Question: Is there anyway you can 'hide' all the DisplayObjects around the crosshairs on a movie clip?
For example:

If I dragged a that movie clip onto the stage, how could I have only B show? and have A hidden?
EDIT: Basically, the image shows two rectangles in a MC named "First". If I were to drag this movie clip onto the scene, I only want rectangle B to be shown. When the mouse is hovered over B, an event listener is triggered which slides rectangle A down to 'overlay' B. I don't want A to be shown otherwise.
Thanks.
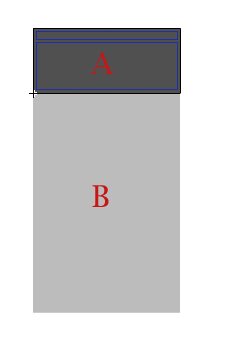
Answer: Sounds like a mask is what you need:
<URL>
<URL>